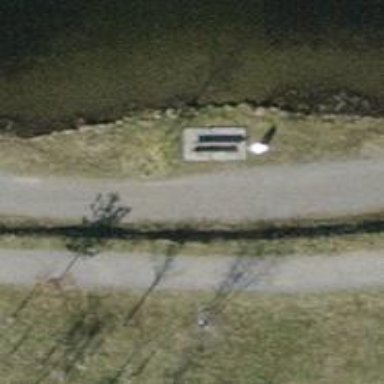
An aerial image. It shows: Bench.